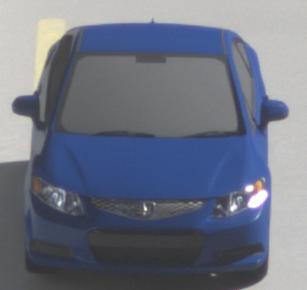
Make: Honda
Model: Civic Limousine 1.8
Detailed model: Civic (IX) Limousine
Model produced from: 2014/05
Model produced until: 2017/06
Doors: 4
Color: blue
Road condition: wet road
Daytime: morning or afternoon
Contrast: high contrast